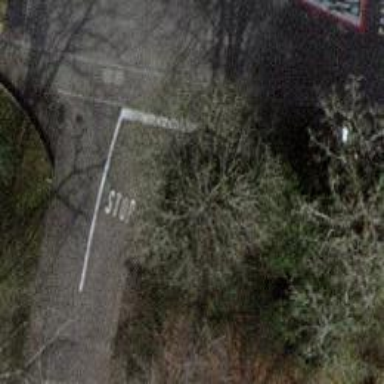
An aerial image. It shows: Evergreen tree with needle-leaved leaves.